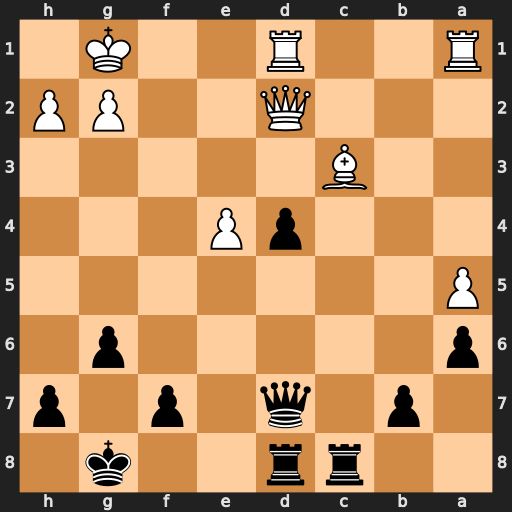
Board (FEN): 2rr2k1/1p1q1p1p/p5p1/P7/3pP3/2B5/3Q2PP/R2R2K1
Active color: b
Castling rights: -
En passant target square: -
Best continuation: Rxc3 Qxc3 dxc3 Rxd7 Rxd7